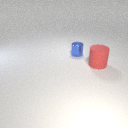
small blue metal cylinder to the left of large red rubber cylinder